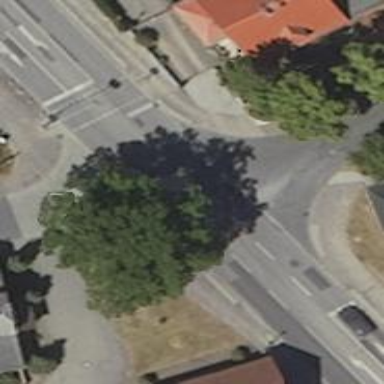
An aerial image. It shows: Traffic signals at road crossing.